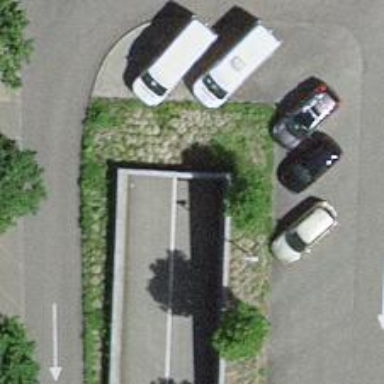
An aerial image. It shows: Parking entrance.